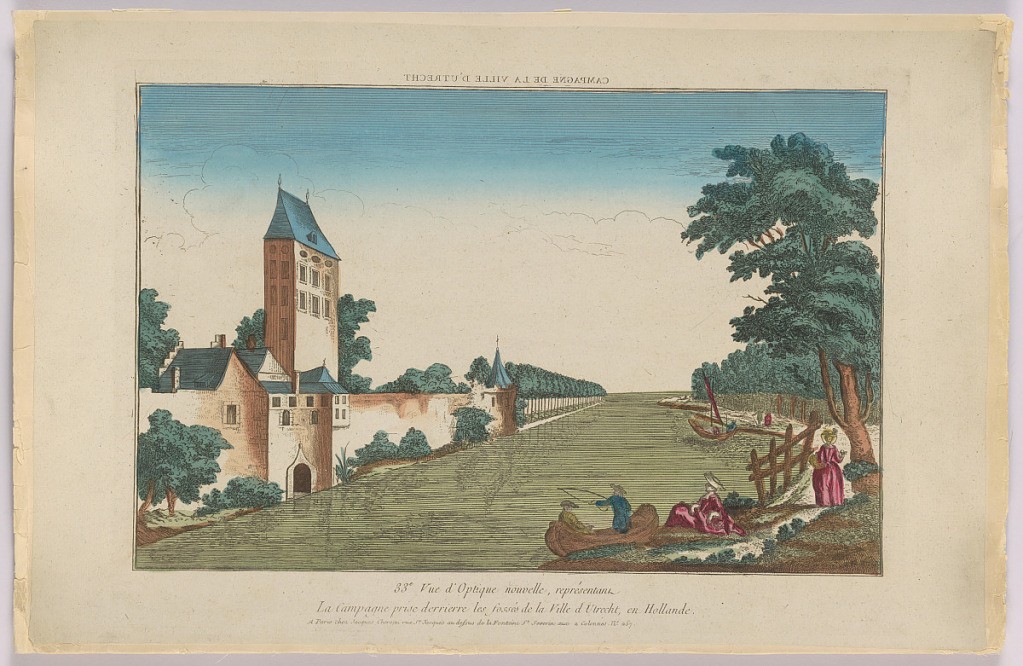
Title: Peep-Show Print
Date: mid-18th century
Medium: Engraving and brush and wash on paper
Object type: Print
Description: Peep-show print